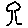
Label: tree